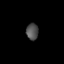
Tissue: lung
Cell type: T cells
Senescence score: 0.1933
Nuclear area (px): 195
Mean DAPI intensity: 79.369